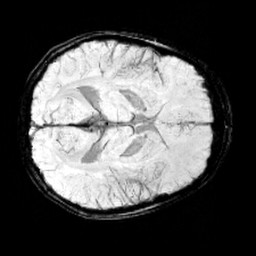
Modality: minIP
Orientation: axial
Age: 12
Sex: female
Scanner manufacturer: siemens
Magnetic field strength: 3 T
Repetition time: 0.027 s
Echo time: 0.02 s